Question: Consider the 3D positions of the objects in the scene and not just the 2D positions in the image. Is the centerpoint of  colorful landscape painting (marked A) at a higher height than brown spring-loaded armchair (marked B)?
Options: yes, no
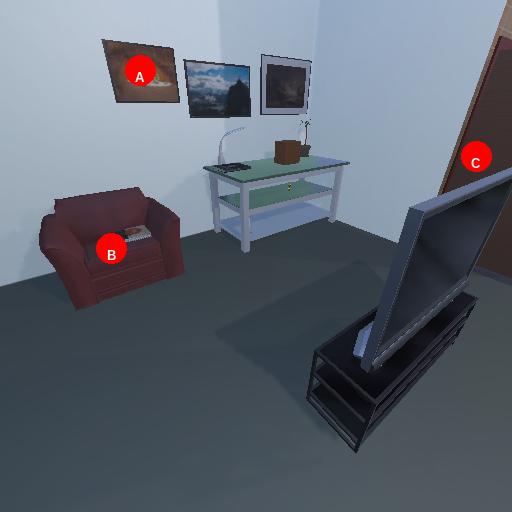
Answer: yes